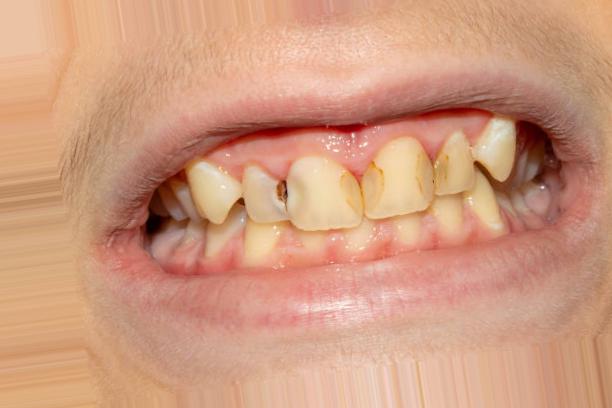
Condition: Caries